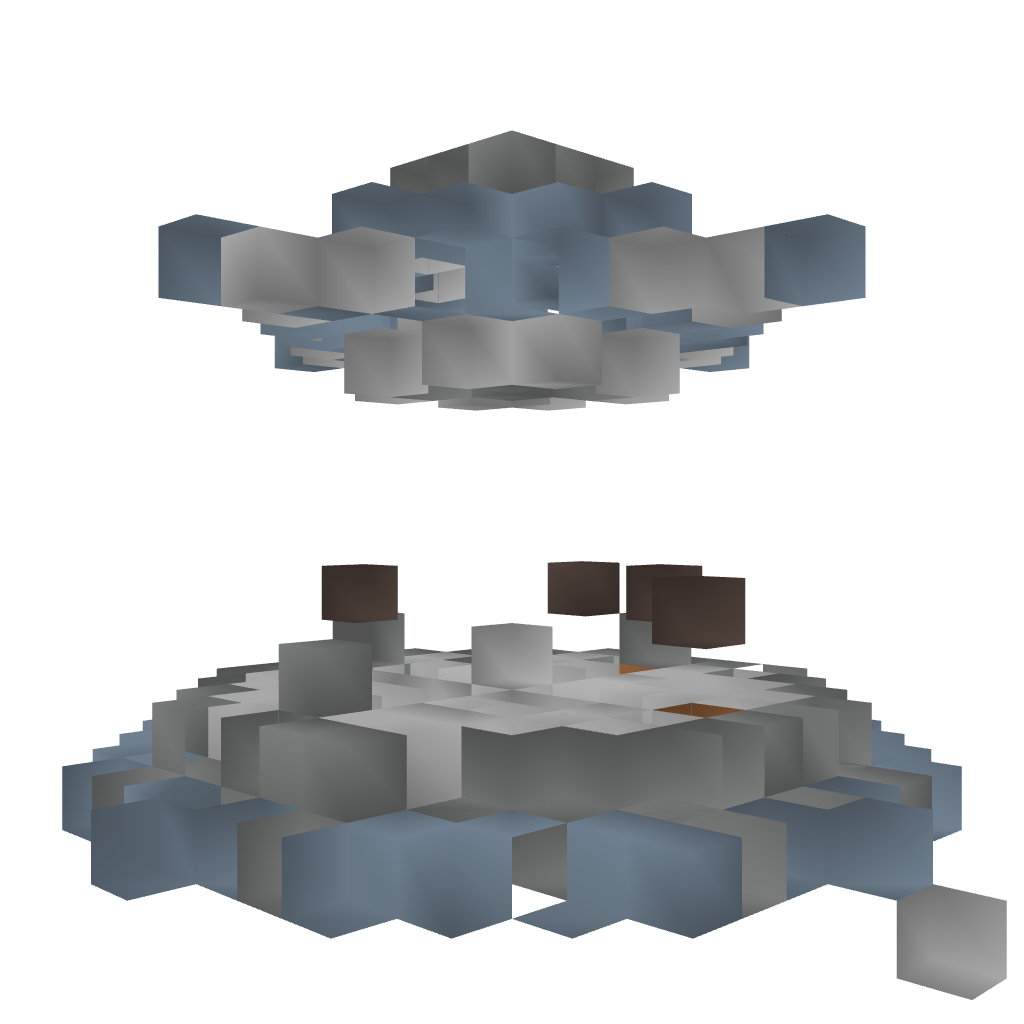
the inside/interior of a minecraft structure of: Dyncraft Parkour Rank-Up Portal